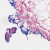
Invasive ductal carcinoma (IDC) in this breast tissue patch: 0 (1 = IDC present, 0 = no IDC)